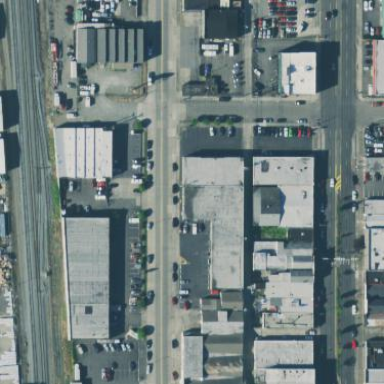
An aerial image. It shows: Commercial area.